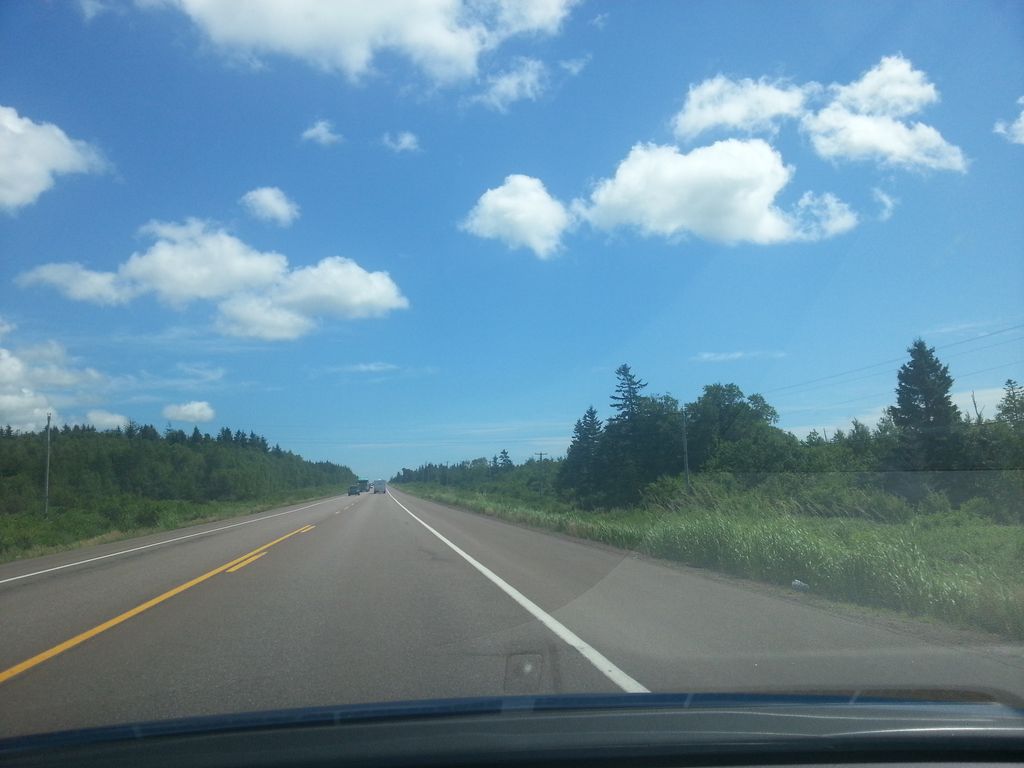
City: charlottetown